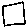
Label: square